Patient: sex F, age 75
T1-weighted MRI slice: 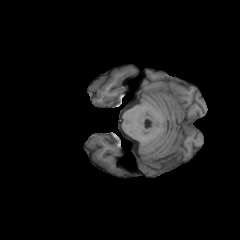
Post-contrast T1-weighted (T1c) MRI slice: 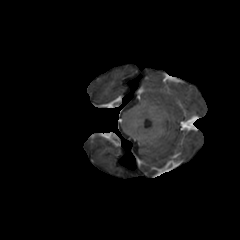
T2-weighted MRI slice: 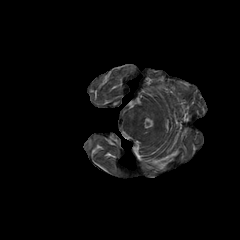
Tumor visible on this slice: no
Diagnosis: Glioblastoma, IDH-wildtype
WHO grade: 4